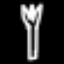
Label: fork